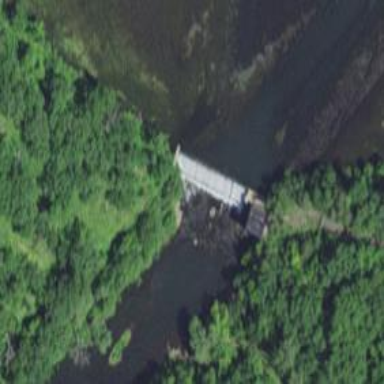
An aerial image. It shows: Dam along waterway.